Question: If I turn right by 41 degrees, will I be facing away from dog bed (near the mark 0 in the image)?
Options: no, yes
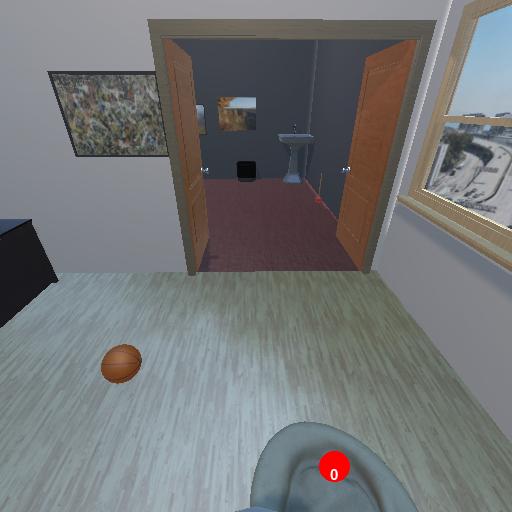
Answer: no